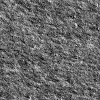
Atmospheric dust classification: not_dusty